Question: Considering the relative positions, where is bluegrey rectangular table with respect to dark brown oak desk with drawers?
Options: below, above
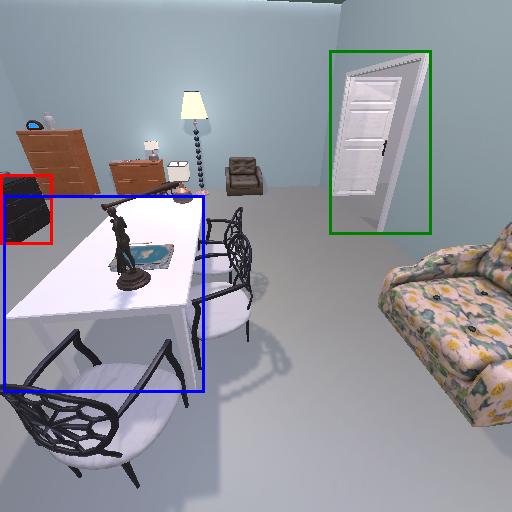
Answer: below